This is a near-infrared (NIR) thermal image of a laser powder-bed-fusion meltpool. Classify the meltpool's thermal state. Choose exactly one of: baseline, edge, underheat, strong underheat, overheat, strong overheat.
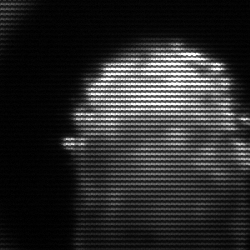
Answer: baseline